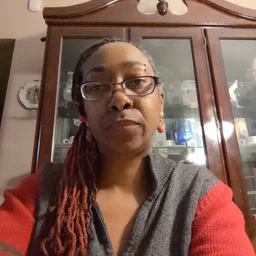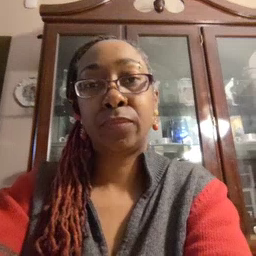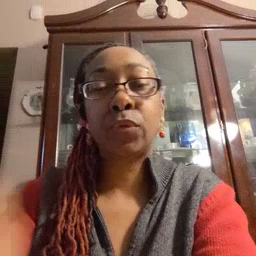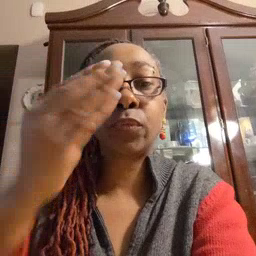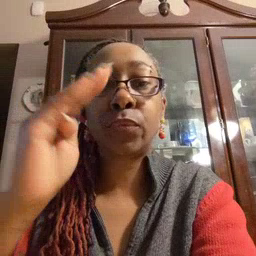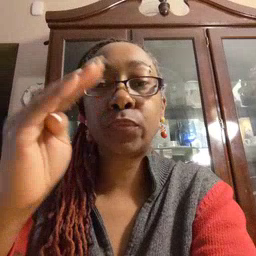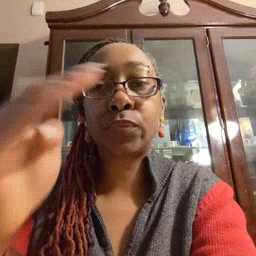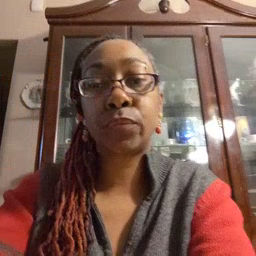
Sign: blue